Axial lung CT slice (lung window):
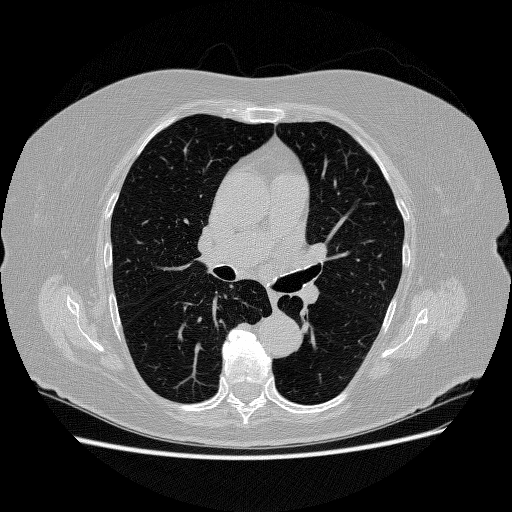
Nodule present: no